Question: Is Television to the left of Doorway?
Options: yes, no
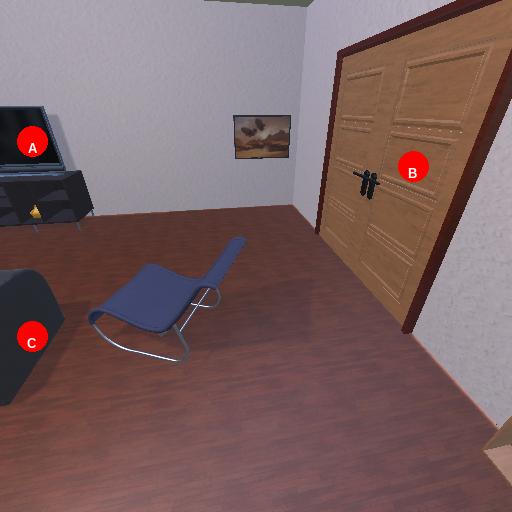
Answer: yes